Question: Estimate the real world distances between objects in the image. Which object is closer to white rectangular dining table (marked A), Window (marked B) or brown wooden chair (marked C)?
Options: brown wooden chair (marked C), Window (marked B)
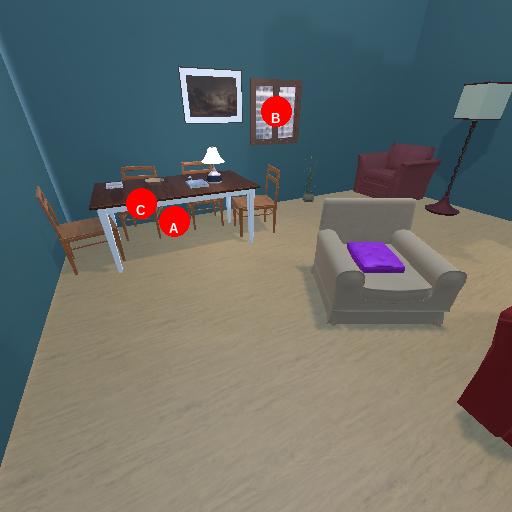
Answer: brown wooden chair (marked C)